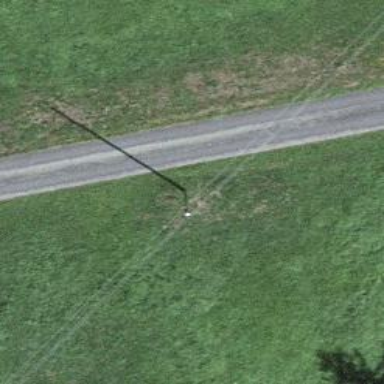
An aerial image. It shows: Utility pole in the area.